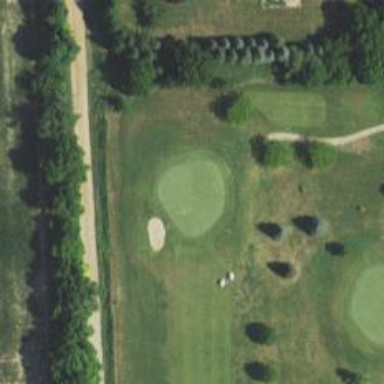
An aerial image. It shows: View of golf hole.